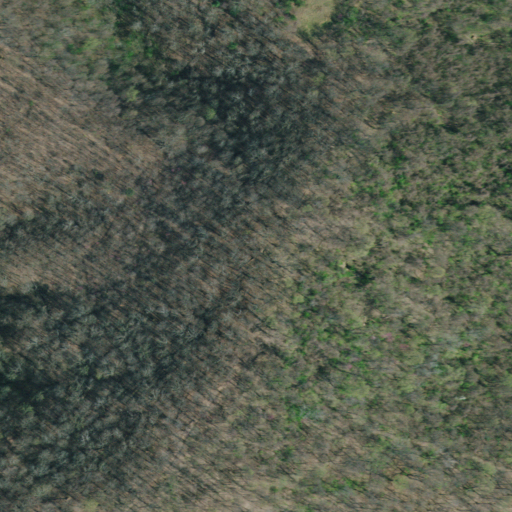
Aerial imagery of mountain in Tennessee named Bogart Knob containing deciduous forest and pasture